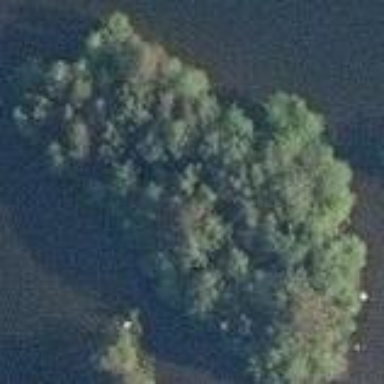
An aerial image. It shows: Island covered with woodland.